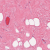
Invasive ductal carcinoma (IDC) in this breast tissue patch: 0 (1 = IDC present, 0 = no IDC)